Question: I want to set a global system hook for keyboard and mouse in C++ using a DLL. My program is working but not exactly as I need. For example the program will not hook mouse events on other windows or popup menu, or modal dialogs. I want to hook the mouse and keyboard events anywhere in other windows, programs, ect.., all system mouse and keyboard events. What is wrong with my code what to change to get it to work as I need, I cannot find myself what is wrong, I'm doing as is described in documentation, I need help.
I'm coding in C++ Builder using VCL
## DLL:
'''
#include <vcl.h>
#include <windows.h>
#include "main.h"
#pragma hdrstop
#pragma argsused
typedef struct _HOOKSTRUCT
{
int nType;
HOOKPROC hkprc;
HHOOK hhook;
bool bInstalled;
} HOOKSTRUCT;
static HOOKSTRUCT hook[2];
HINSTANCE hDLL;
int nThreadCode;
bool bInit;
TForm1 *form;
extern "C" __stdcall __declspec(dllexport) LRESULT CALLBACK KeyboardProc(int nCode, WPARAM wParam, LPARAM lParam);
extern "C" __stdcall __declspec(dllexport) LRESULT CALLBACK MouseProc(int nCode, WPARAM wParam, LPARAM lParam);
//---------------------------------------------------------------------------
int WINAPI DllEntryPoint(HINSTANCE hinst, unsigned long reason, void* lpReserved)
{
hDLL = hinst;
bInit = false;
return 1;
}
//---------------------------------------------------------------------------
extern "C" __stdcall __declspec(dllexport) void Init()
{
hook[0].nType = WH_KEYBOARD;
hook[0].hkprc = (HOOKPROC)KeyboardProc;
hook[0].bInstalled = false;
hook[1].nType = WH_MOUSE;
hook[1].hkprc = (HOOKPROC)MouseProc;
hook[1].bInstalled = false;
bInit = true;
}
//---------------------------------------------------------------------------
extern "C" __stdcall __declspec(dllexport) bool SetHook(int nHook)
{
if(!bInit)
{
Init();
}
hook[nHook].hhook = NULL;
hook[nHook].hhook = SetWindowsHookEx(hook[nHook].nType,
(HOOKPROC)hook[nHook].hkprc, hDLL, 0);
if(hook[nHook].hhook != NULL)
{
MessageBox(NULL, "Setup hook successful", "Information", MB_OK);
}
return true;
}
//---------------------------------------------------------------------------
extern "C" __stdcall __declspec(dllexport) void UnsetHook(int nHook)
{
UnhookWindowsHookEx(hook[nHook].hhook);
}
//---------------------------------------------------------------------------
extern "C" __stdcall __declspec(dllexport) LRESULT CALLBACK KeyboardProc(int nCode, WPARAM wParam, LPARAM lParam)
{
if(((DWORD)lParam&0x40000000) && (HC_ACTION==nCode))
{
if(form != NULL)
{
form->Memo1->Lines->Add("Key Pressed");
}
}
return CallNextHookEx(hook[0].hhook, nCode, wParam, lParam);
}
//---------------------------------------------------------------------------
extern "C" __stdcall __declspec(dllexport) LRESULT CALLBACK MouseProc(int nCode, WPARAM wParam, LPARAM lParam)
{
char str[128];
PMOUSEHOOKSTRUCT Info = (PMOUSEHOOKSTRUCT)lParam;
wsprintf(str, "The mouse message at X: %d,Y: %d", Info->pt.x, Info->pt.y);
form->Memo2->Lines->Add(str);
return CallNextHookEx(hook[1].hhook, nCode, wParam, lParam);
}
//---------------------------------------------------------------------------
extern "C" __stdcall __declspec(dllexport) void SetControl(TForm1 *Object, int nApp)
{
form = Object;
nThreadCode = nApp;
}
'''
## Program:
'''
#include <vcl.h>
#pragma hdrstop
#include "main.h"
//---------------------------------------------------------------------------
#pragma package(smart_init)
#pragma resource "*.dfm"
TForm1 *Form1;
HINSTANCE hInst;
typedef bool (*install)(int);
typedef void (*uninstall)(int);
typedef void (*passself)(TForm1 *, int);
install InstallHook;
uninstall UninstallHook;
passself PassThis;
//---------------------------------------------------------------------------
__fastcall TForm1::TForm1(TComponent* Owner)
: TForm(Owner)
{
N2->Enabled = true;
N3->Enabled = true;
N4->Enabled = false;
N5->Enabled = false;
}
//---------------------------------------------------------------------------
void __fastcall TForm1::FormCreate(TObject *Sender)
{
Memo1->Clear();
Memo2->Clear();
hInst = LoadLibrary("ch49dll.dll");
if(hInst == NULL)
{
ShowMessage("Load DLL error " + AnsiString(GetLastError()));
return;
}
InstallHook = (install)GetProcAddress(hInst, "SetHook");
if(InstallHook == NULL)
{
ShowMessage("Get SetHook ProcAddress Error");
return;
}
UninstallHook = (uninstall)GetProcAddress(hInst, "UnsetHook");
if(UninstallHook == NULL)
{
ShowMessage("Get UnsetHook ProcAddress Error");
return;
}
PassThis = (passself)GetProcAddress(hInst, "SetControl");
if(PassThis == NULL)
{
ShowMessage("Get SetControl ProcAddress Error");
return;
}
PassThis(this, 0);
}
//---------------------------------------------------------------------------
void __fastcall TForm1::FormDestroy(TObject *Sender)
{
FreeLibrary(hInst);
}
//---------------------------------------------------------------------------
void __fastcall TForm1::N2Click(TObject *Sender)
{
InstallHook(0);
N2->Enabled = false;
N4->Enabled = true;
}
//---------------------------------------------------------------------------
void __fastcall TForm1::N3Click(TObject *Sender)
{
InstallHook(1);
N3->Enabled = false;
N5->Enabled = true;
}
//---------------------------------------------------------------------------
void __fastcall TForm1::N4Click(TObject *Sender)
{
UninstallHook(0);
N4->Enabled = false;
N2->Enabled = true;
}
//---------------------------------------------------------------------------
void __fastcall TForm1::N5Click(TObject *Sender)
{
UninstallHook(1);
N5->Enabled = false;
N3->Enabled = true;
}
//---------------------------------------------------------------------------
void __fastcall TForm1::N7Click(TObject *Sender)
{
Close();
}
//---------------------------------------------------------------------------
'''
## Program header:
'''
#ifndef mainH
#define mainH
//---------------------------------------------------------------------------
#include <Classes.hpp>
#include <Controls.hpp>
#include <StdCtrls.hpp>
#include <Forms.hpp>
#include <Menus.hpp>
//---------------------------------------------------------------------------
class TForm1 : public TForm
{
__published: // IDE-managed Components
TMemo *Memo1;
TMemo *Memo2;
TMainMenu *MainMenu1;
TMenuItem *N1;
TMenuItem *N2;
TMenuItem *N3;
TMenuItem *N4;
TMenuItem *N5;
TLabel *Label1;
TLabel *Label2;
TMenuItem *N6;
TMenuItem *N7;
void __fastcall FormCreate(TObject *Sender);
void __fastcall FormDestroy(TObject *Sender);
void __fastcall N2Click(TObject *Sender);
void __fastcall N3Click(TObject *Sender);
void __fastcall N4Click(TObject *Sender);
void __fastcall N5Click(TObject *Sender);
void __fastcall N7Click(TObject *Sender);
private: // User declarations
public: // User declarations
__fastcall TForm1(TComponent* Owner);
};
//---------------------------------------------------------------------------
extern PACKAGE TForm1 *Form1;
//---------------------------------------------------------------------------
#endif
'''

So the program work and can hook external events, but for some dialog windows , my program will not hook the mouse events. for example when I right click the icon from taskbar Notification Area , a popup will display and if I enter mouse cursor in the popup window area then my program will not record those mouse move events. Other case is when I click About program menu in other programs, or About menu, then a window will display and if I move my cursor inside the area of that window then my program will not hook events of mouse and keyboard, why ? how to make it to hook anywhere for any window
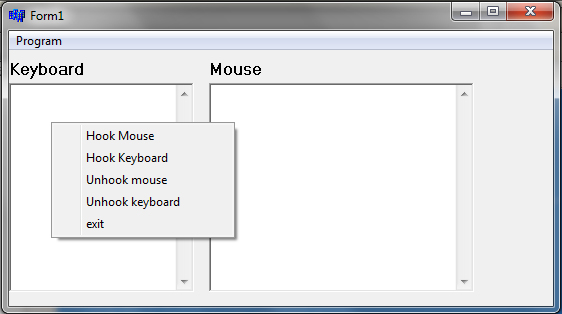
Answer: On Win 7 you can only hook messages from programs with the same or lower privileges. I.e. if your own program runs with standard privileges it will never see any Mouse or Keyboard messages targeted at a process with e.g. admin privileges. - iamjoosy